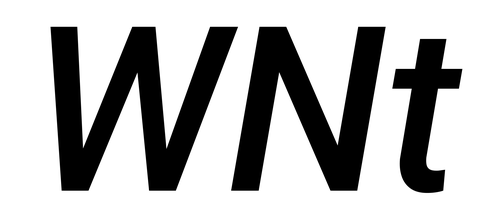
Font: Roboto-Italic_Medium_Italic